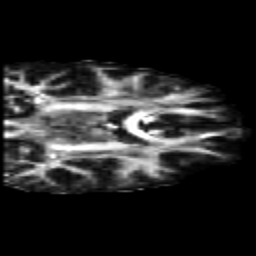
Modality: FA
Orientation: coronal
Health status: healthy
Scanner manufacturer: siemens
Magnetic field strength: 3 T
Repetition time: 10 s
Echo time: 0.092 s